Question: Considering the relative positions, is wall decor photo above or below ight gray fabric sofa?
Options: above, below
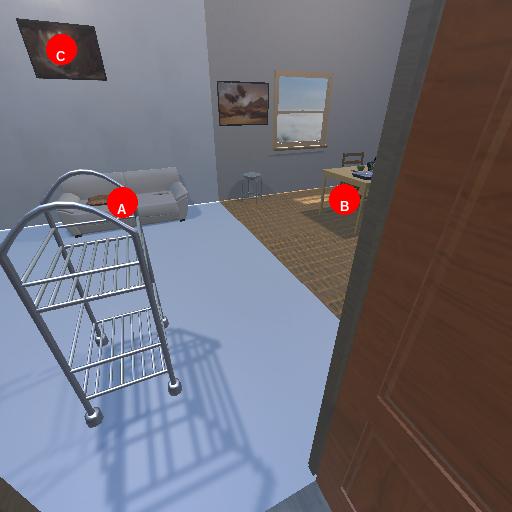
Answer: above